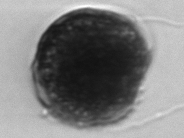
Label: Alexandrium_catenella